Interaction volume radius: 5 \u00c5
Interaction volume height: 35 \u00c5
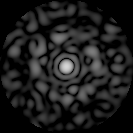
Disorder parameter: 0.8051